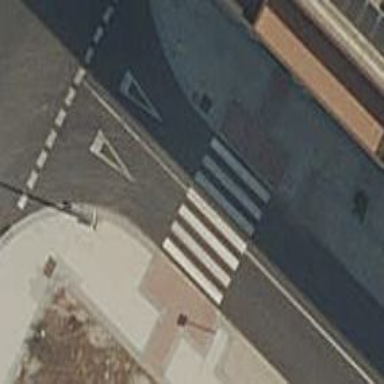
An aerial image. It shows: Uncontrolled zebra crossing on the road.